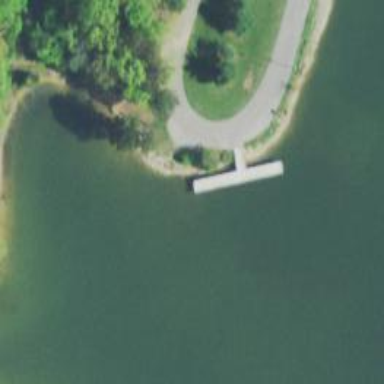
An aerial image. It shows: Man-made pier.